Aerial crown-view tile of a tropical tree (Barro Colorado Island, Panama), acquired 20240611:
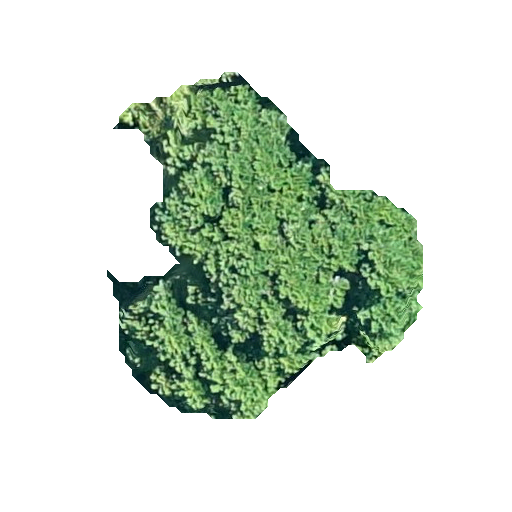
Species: Jacaranda copaia
GBIF accepted scientific name: Jacaranda copaia
Crown area: 106.805 m²